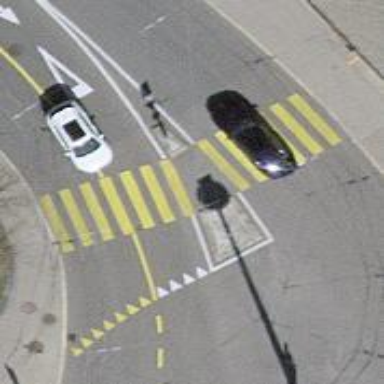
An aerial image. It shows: Marked road crossing with island and clear markings.